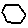
Label: hexagon